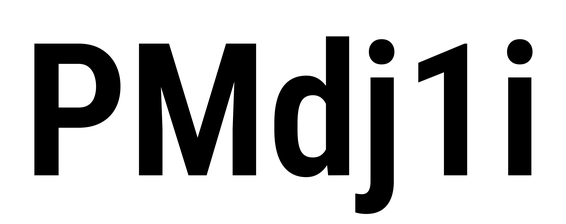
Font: Roboto_Condensed_SemiBold